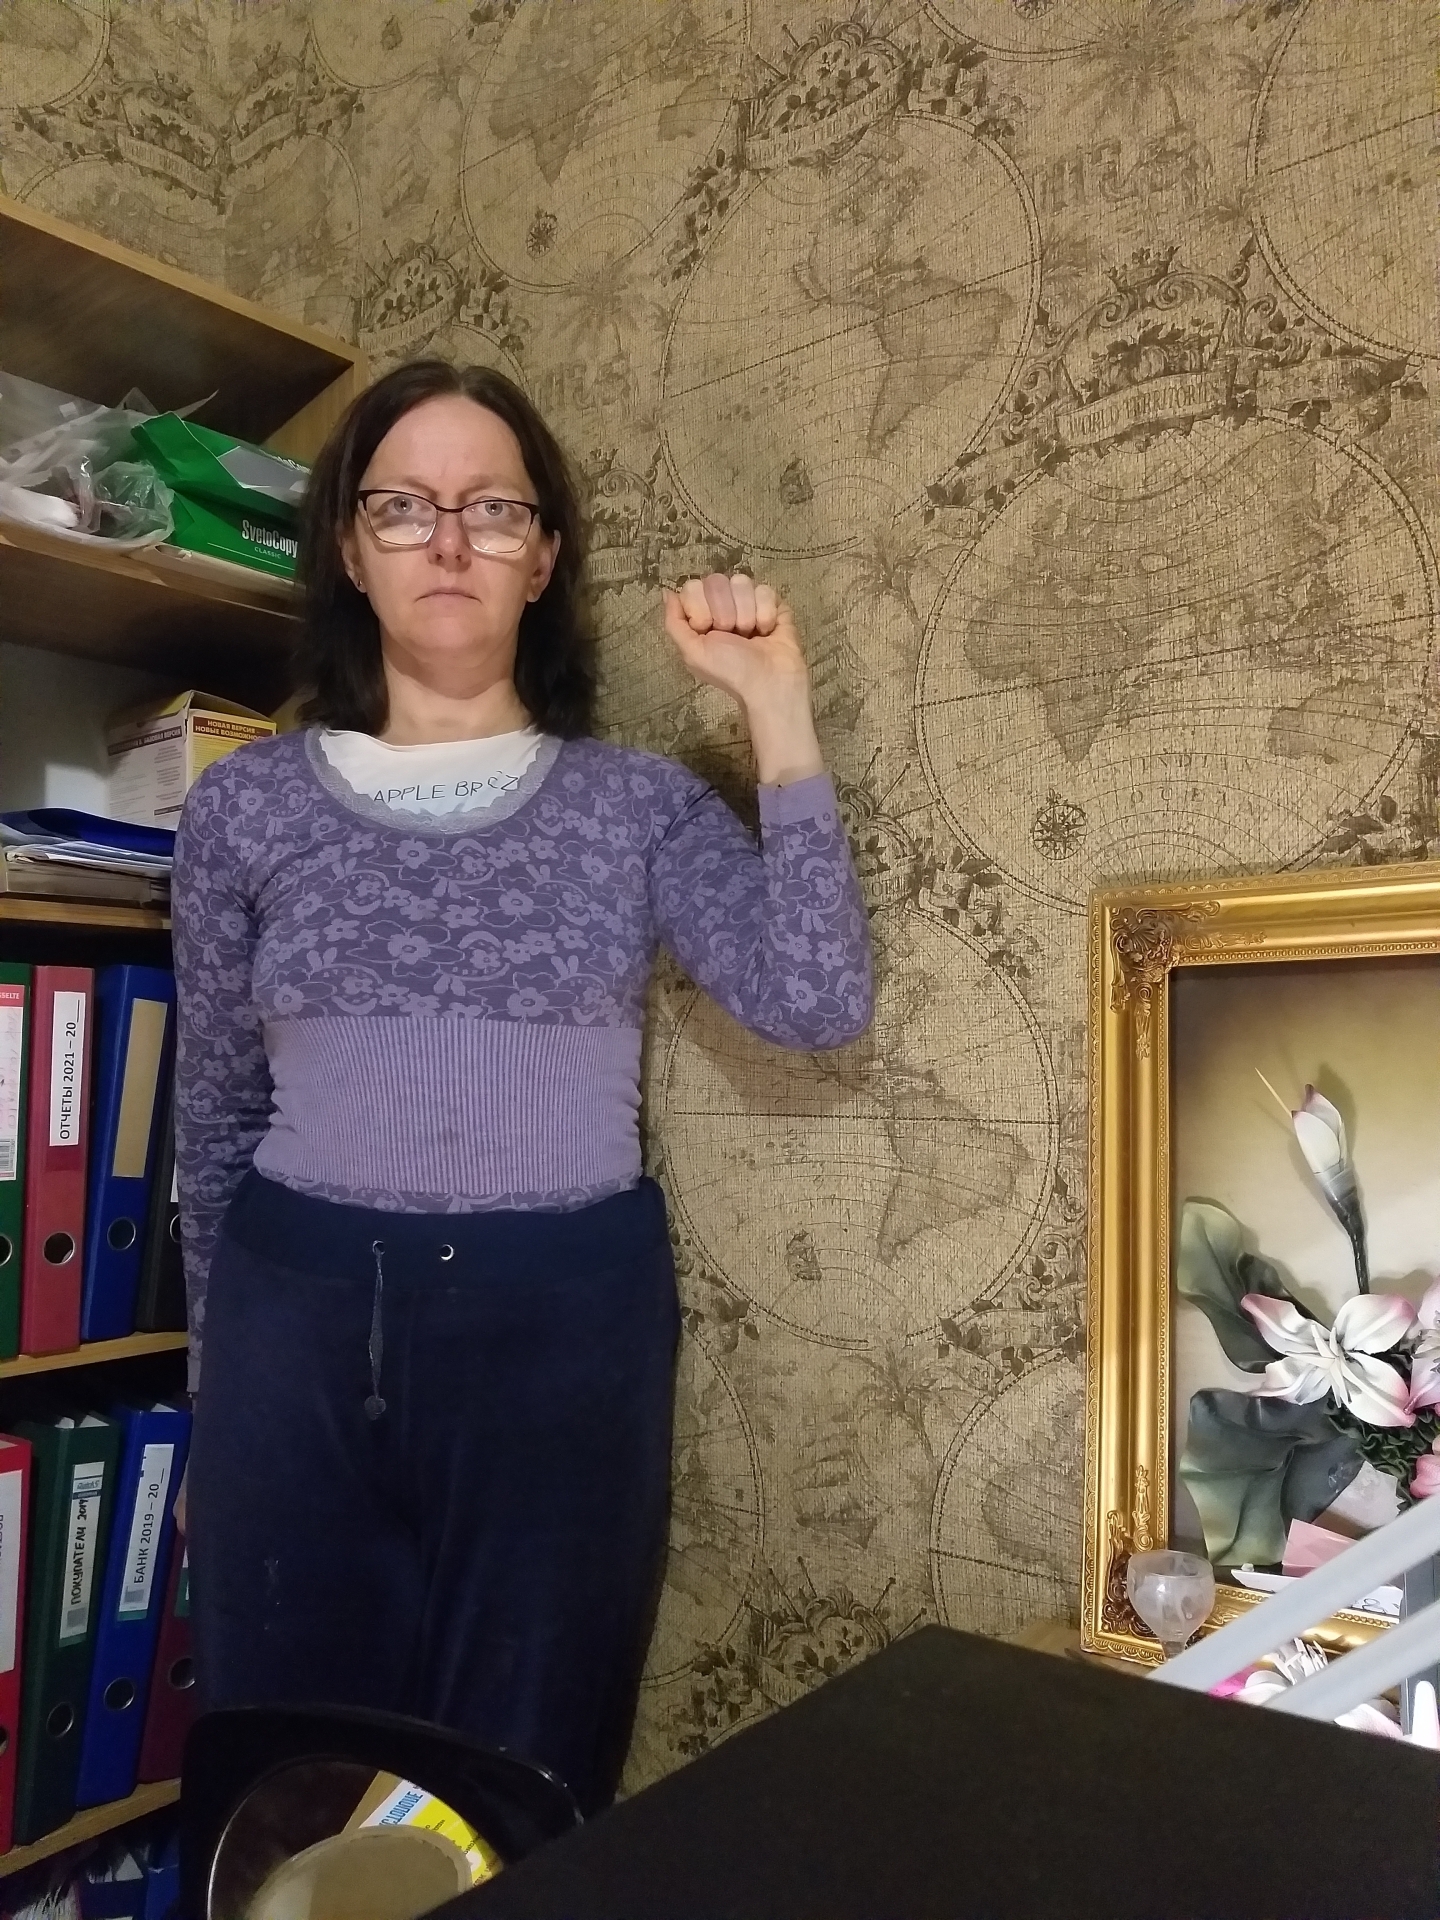
Label: clear